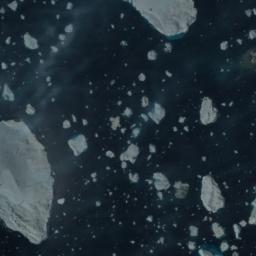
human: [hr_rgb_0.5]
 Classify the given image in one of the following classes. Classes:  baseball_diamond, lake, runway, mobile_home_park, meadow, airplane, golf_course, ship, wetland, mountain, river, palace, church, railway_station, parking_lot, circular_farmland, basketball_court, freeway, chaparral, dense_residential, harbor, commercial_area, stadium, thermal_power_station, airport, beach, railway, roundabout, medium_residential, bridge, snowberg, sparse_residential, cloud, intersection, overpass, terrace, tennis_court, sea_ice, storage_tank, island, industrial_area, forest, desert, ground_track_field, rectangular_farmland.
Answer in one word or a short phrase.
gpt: sea_ice